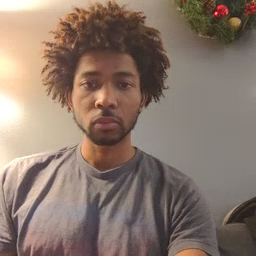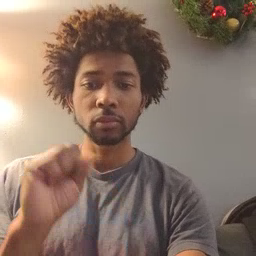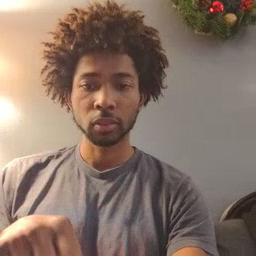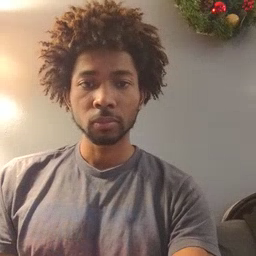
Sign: can